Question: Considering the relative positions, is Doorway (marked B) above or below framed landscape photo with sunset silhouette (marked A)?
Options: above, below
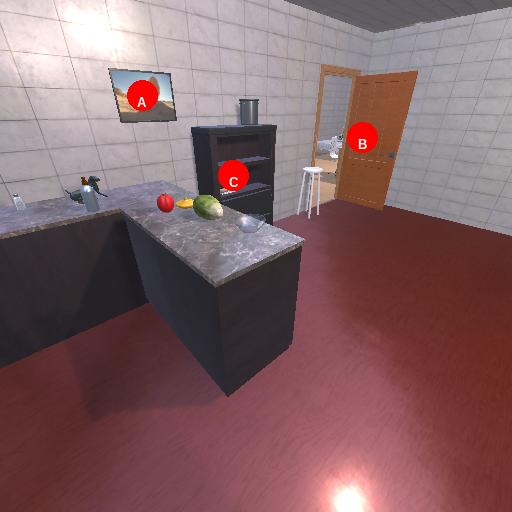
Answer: above